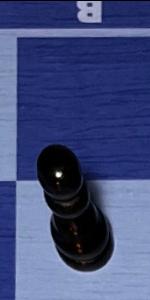
Label: Pawn_Black